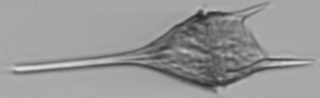
Label: Tripos_lineatus